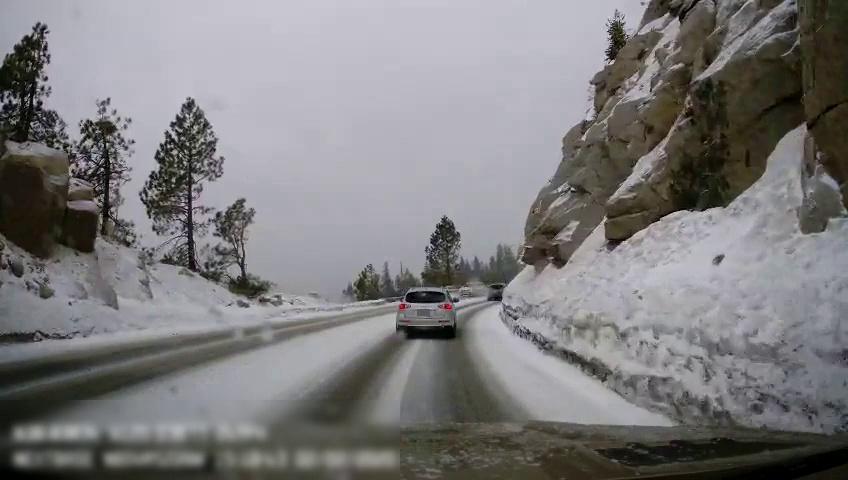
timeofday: Day
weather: Snowy
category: Drivable Space
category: Vehicles | SUV
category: Vehicles | Car
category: Vehicles | Car